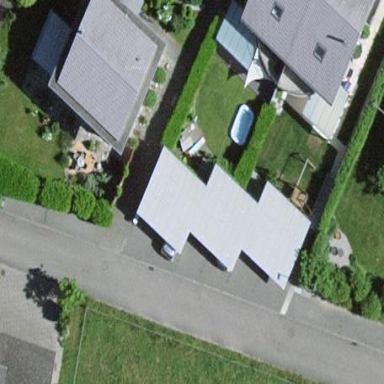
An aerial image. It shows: Garage.